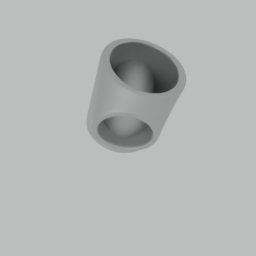
Label: mechanical